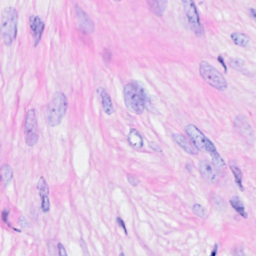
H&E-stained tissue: Breast